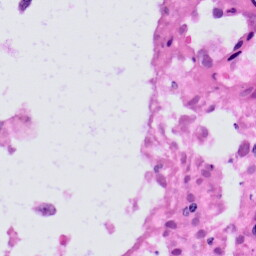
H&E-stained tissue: Skin